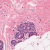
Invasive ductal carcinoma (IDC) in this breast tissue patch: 0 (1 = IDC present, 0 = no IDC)